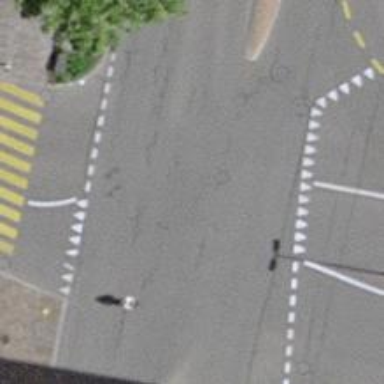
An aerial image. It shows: Road with traffic signals controlling the flow of traffic.